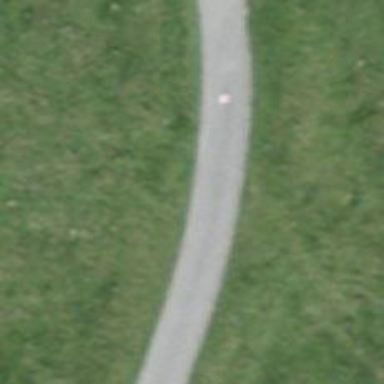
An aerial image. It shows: Track with grade2 tracktype.